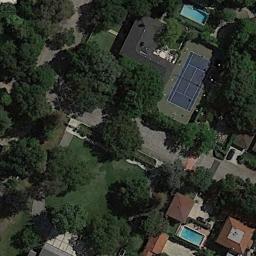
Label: tennis_court